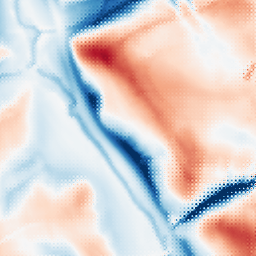
Category: multiscale
Decomposition family: dog
Decomposition parameters: sigma_low: 2
sigma_high: 20
Upsampling method: regularized
Upsampling parameters: scale: 2
lambda_reg: 0.1
Upsampling scale: 2